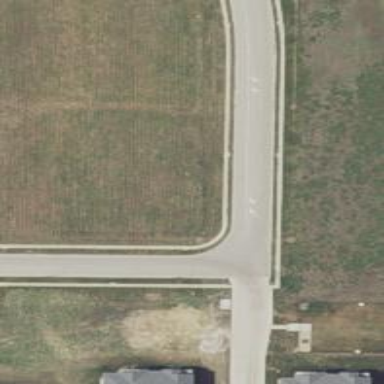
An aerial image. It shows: Road with left marking.